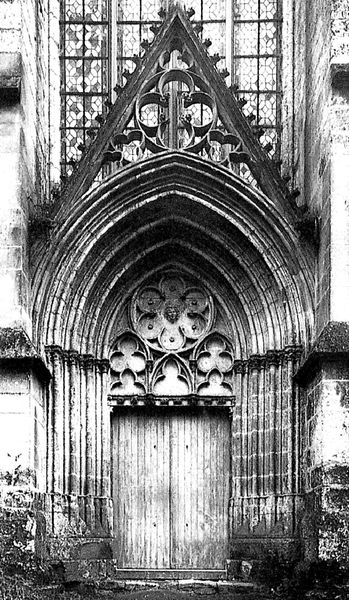
Titel: Abteikirche St.-Germer-de-Fly
Standort: St.-Germer-de-Fly (EU - F - Picardie)
Schlagwörter: weiß, ausschnitt, blume, fenster, grau, hell, holz, schwarz, säulen, tür, gebäude, muster, ornament, alt, architektur, stein, kirche, pflanzen, gotik, bogen, mauer, formen, türe, spitz, stuck, tor, foto, fotografie, bögen, eingang, kirch, dom, schwarzweiß, kunst, kapitelle, kathedrale, photo, verziert, portal, pforte, glasfenster, gotisch, rosette, spitzbogen, spitzbögen, rundbögen, struktur, hochkant, masswerk, eingangsbogen, gewände, dreipass, eingangsbigen, rosetten holztür